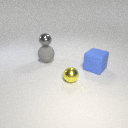
large blue rubber cube in front of large gray rubber sphere